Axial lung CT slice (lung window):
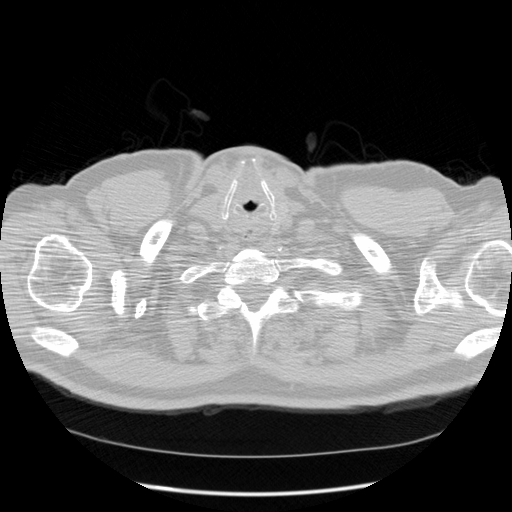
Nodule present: no